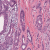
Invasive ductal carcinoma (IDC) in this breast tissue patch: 1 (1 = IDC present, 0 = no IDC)